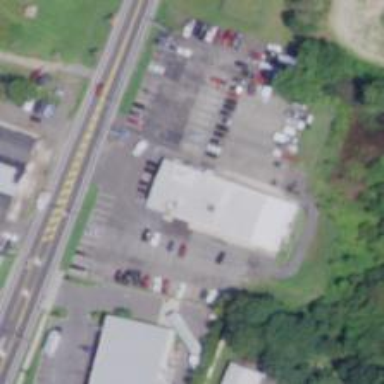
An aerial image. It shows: Car rental facility.